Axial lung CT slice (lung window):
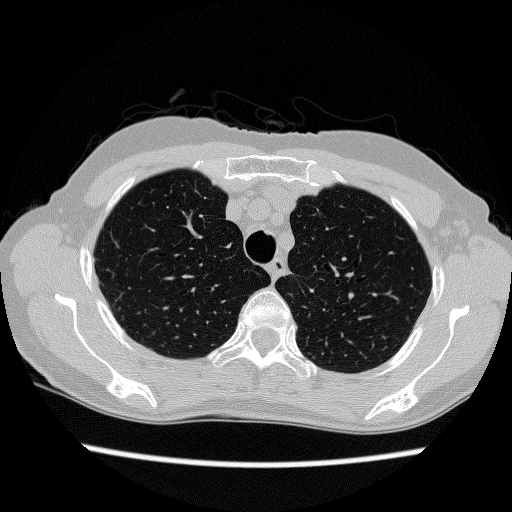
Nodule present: no